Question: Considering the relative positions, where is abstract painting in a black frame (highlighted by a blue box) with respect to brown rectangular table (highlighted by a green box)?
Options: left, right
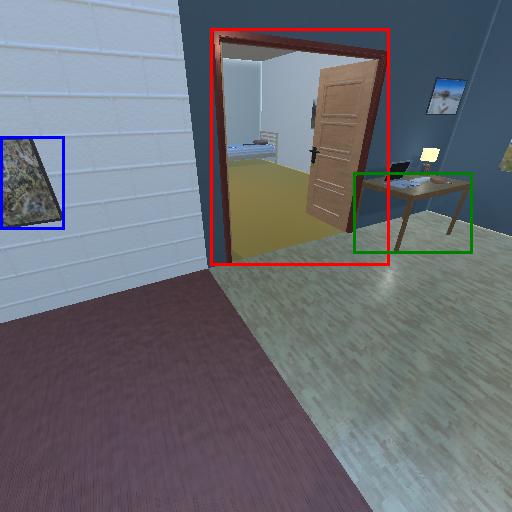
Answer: left